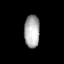
Tissue: lung
Cell type: Epithelial cells
Senescence score: 0.1254
Nuclear area (px): 490
Mean DAPI intensity: 173.084